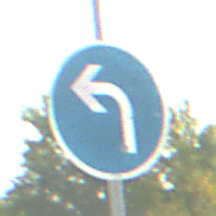
Verkehrszeichen: VorgeschriebeneFahrtrichtungLinks
Umgebung: Outdoor, RoadRail
Tageszeit: MorningAfternoon
Wetter: PartlyCloudy
Licht: Natural
Jahreszeit: NotSpecified
Kontrast: HighContrast